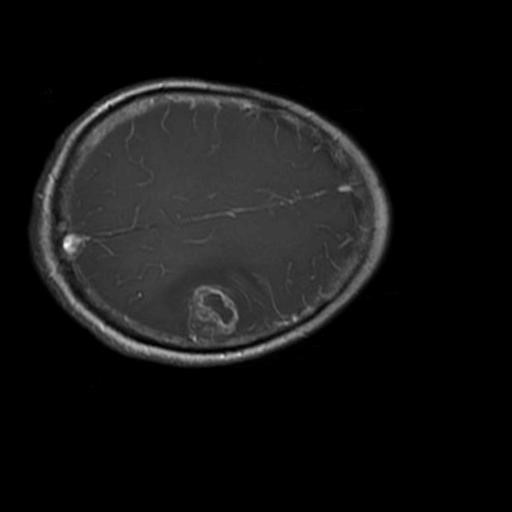
Label: brain_glioma